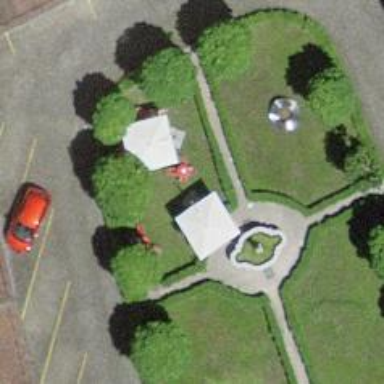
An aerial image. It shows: Beautiful fountain.